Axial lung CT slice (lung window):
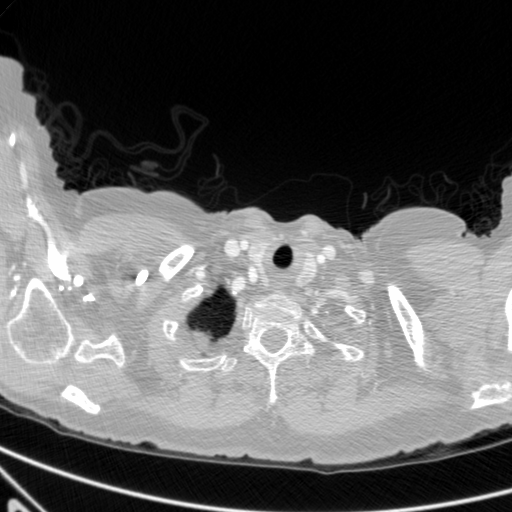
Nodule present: no